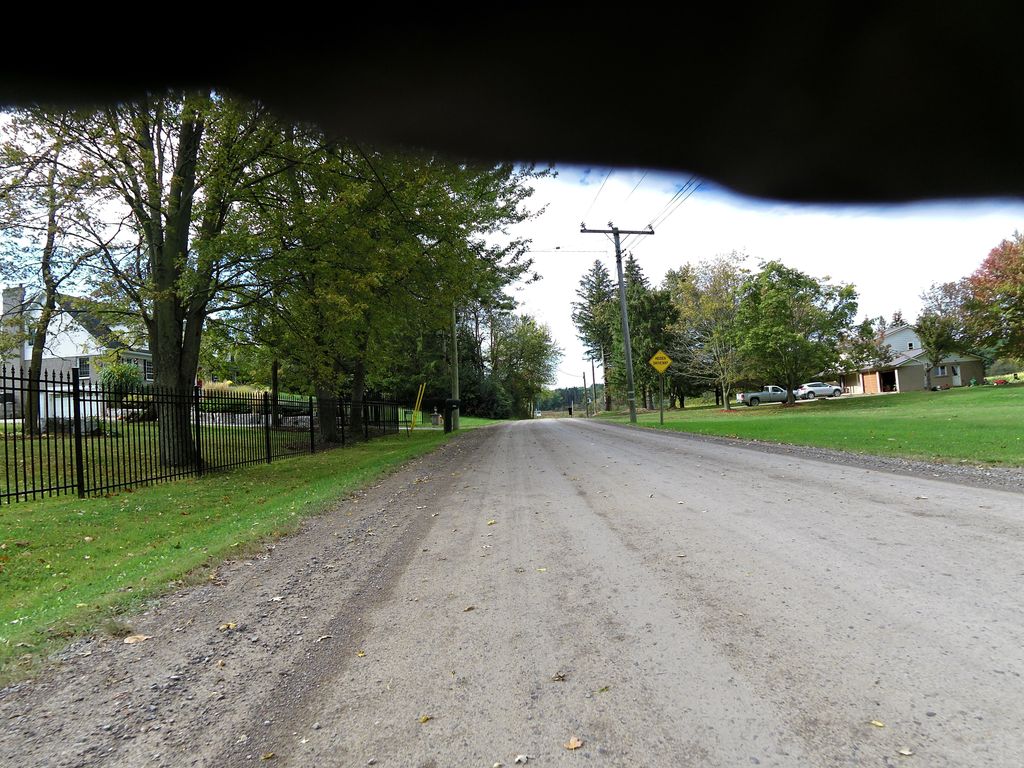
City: hamilton